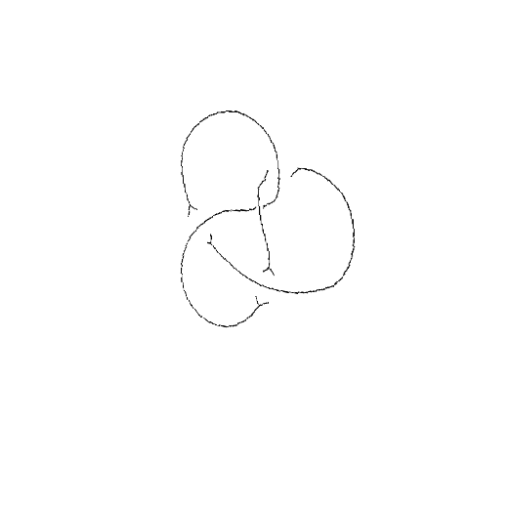
Crossing number: 4